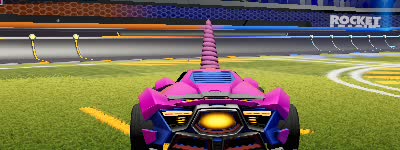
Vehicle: werewolf